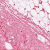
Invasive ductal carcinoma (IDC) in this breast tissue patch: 0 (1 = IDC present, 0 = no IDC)